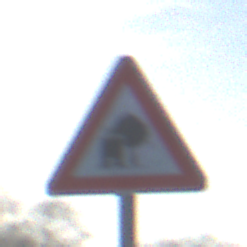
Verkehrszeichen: UnzureichendesLichtraumprofil
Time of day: SunriseSunset
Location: Outdoor (Suburban)
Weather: PartlyCloudy
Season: Winter
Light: Natural